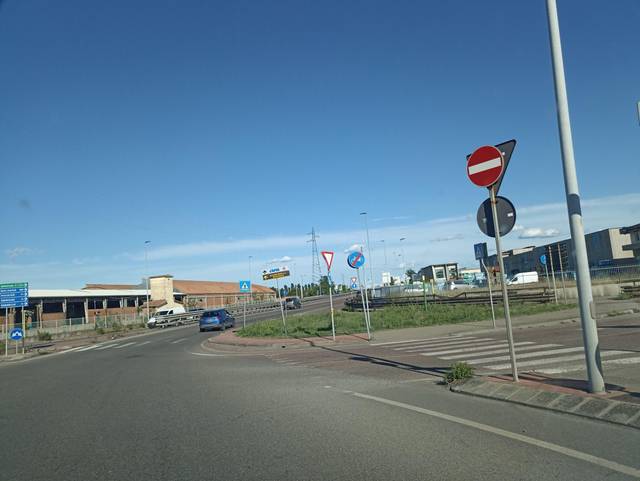
Region: Italy
Coordinates: 44.553, 10.811